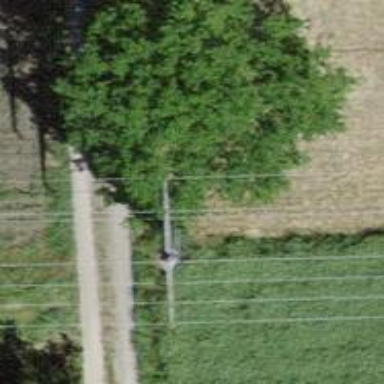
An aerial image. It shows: Concrete power pole.